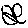
Label: cloud